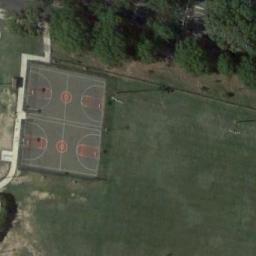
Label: basketball_court